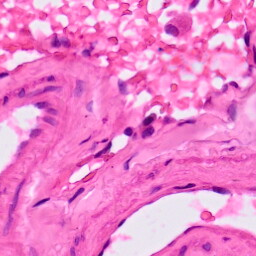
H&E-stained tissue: Lung